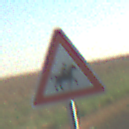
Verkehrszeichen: ReiterLinks
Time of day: SunriseSunset
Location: Outdoor (Nature)
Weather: Clear
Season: NotSpecified
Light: Natural